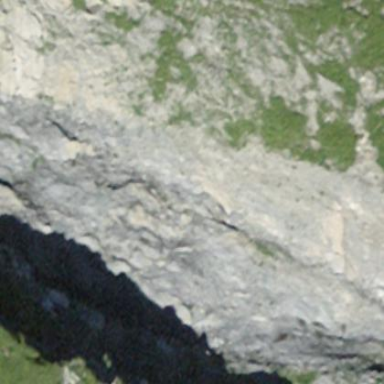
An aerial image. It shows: Natural scree.